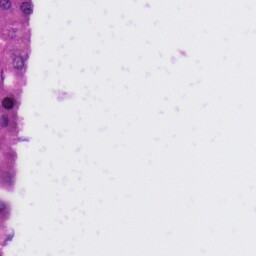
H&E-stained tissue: Liver